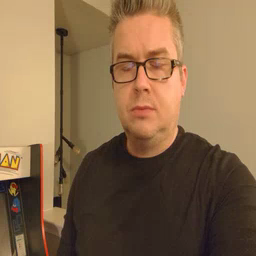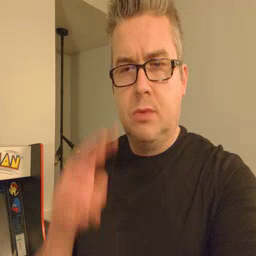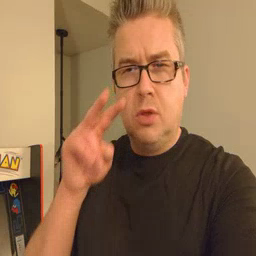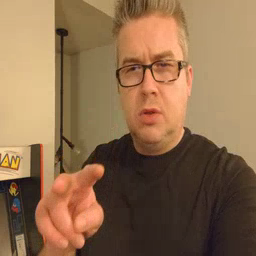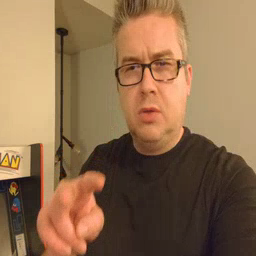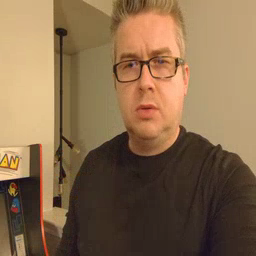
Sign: look